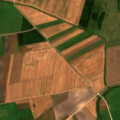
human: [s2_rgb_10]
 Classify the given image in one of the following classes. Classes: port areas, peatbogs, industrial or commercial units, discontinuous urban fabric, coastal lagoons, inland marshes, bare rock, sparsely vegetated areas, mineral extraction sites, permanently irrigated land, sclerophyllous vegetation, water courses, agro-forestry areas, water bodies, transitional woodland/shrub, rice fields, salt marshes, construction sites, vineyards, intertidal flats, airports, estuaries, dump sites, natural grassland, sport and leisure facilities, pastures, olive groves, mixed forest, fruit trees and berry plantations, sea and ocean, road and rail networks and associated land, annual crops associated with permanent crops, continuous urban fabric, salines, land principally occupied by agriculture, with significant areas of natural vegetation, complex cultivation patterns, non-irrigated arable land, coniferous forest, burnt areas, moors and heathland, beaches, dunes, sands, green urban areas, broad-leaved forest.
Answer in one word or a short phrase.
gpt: non-irrigated arable land, pastures, mixed forest